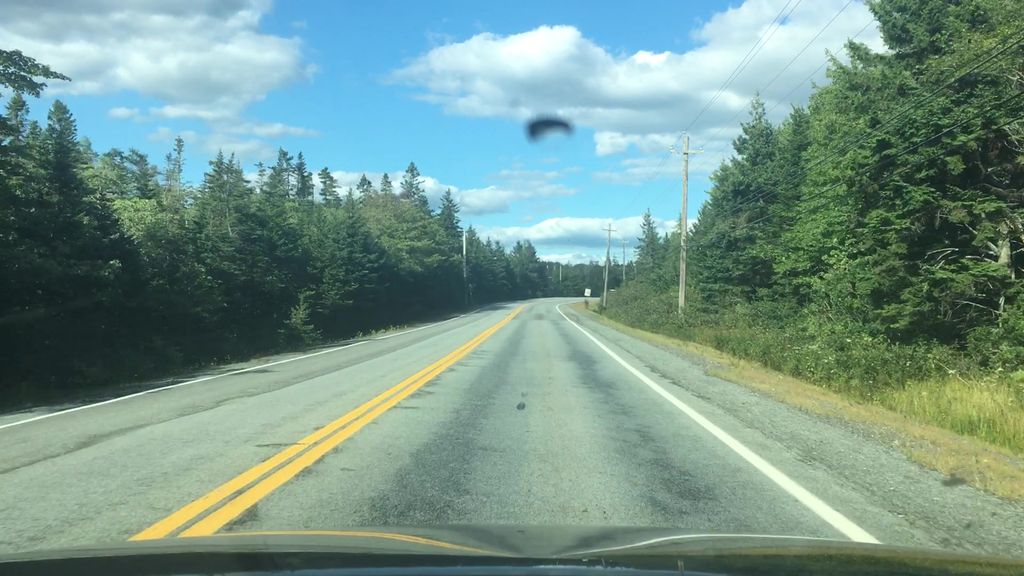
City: halifax